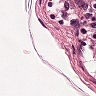
Metastatic tissue present: no